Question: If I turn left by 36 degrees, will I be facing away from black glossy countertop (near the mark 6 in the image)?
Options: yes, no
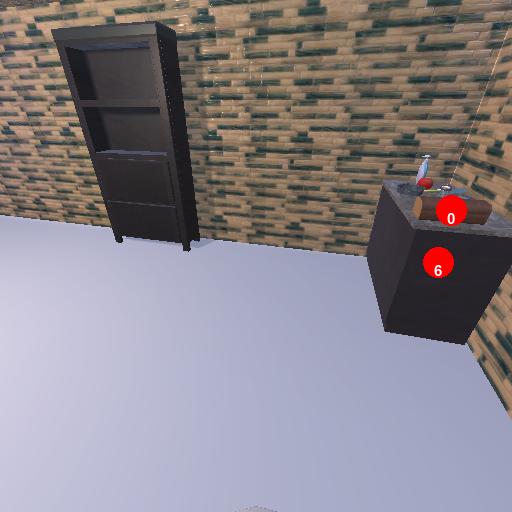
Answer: yes